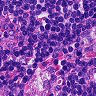
Metastatic tissue present: no